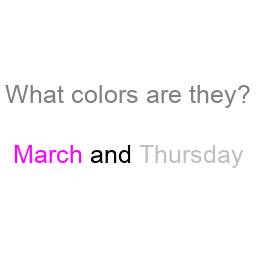
Color: magenta, silver
Background color: white
Question text color: gray